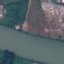
Land use / land cover class: River